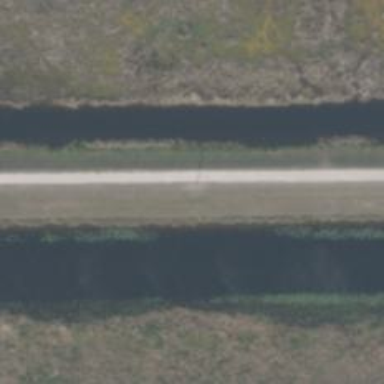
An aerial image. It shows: Track with embankment.